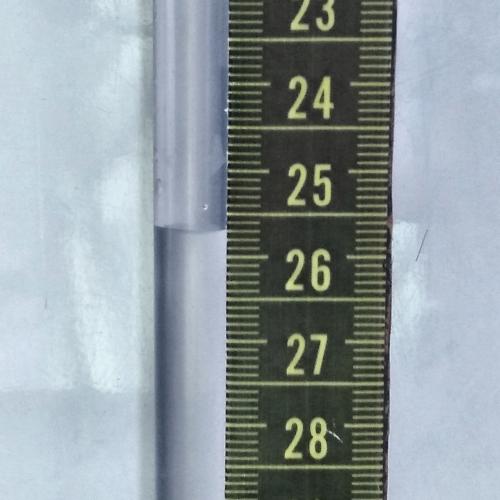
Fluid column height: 25.7 cm